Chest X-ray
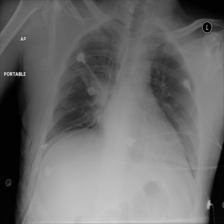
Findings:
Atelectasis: positive
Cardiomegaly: negative
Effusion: negative
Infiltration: negative
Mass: negative
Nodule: negative
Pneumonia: negative
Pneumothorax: negative
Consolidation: negative
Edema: negative
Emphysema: positive
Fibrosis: negative
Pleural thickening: negative
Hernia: negative